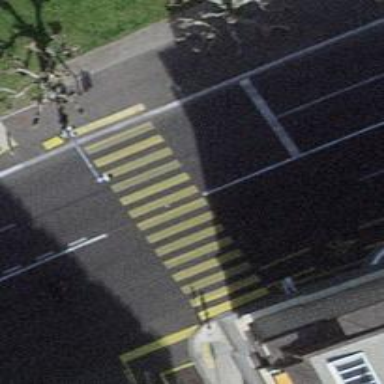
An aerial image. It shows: Asphalt footway with zebra crossing. The cycleway also has asphalt surface.